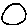
Label: circle